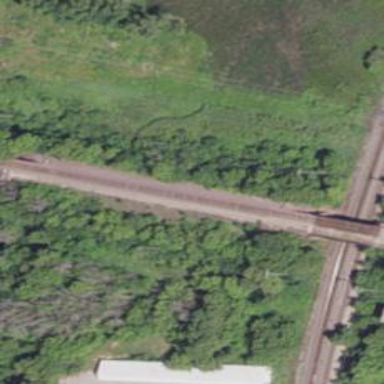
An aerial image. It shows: Abandoned railway.